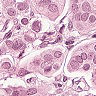
Metastatic tissue present: yes